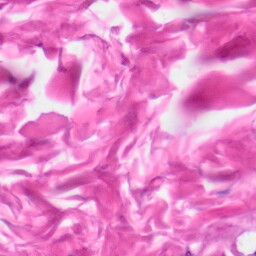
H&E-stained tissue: Skin